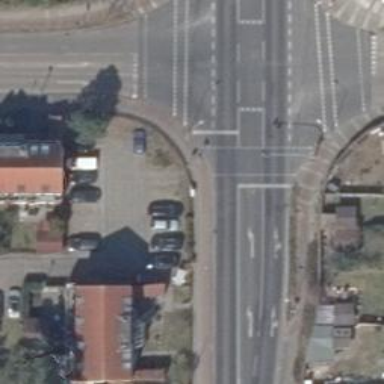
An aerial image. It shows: Road crossing with traffic signals.